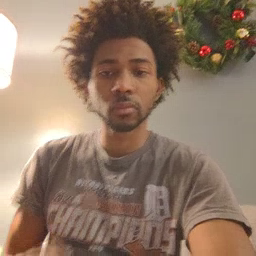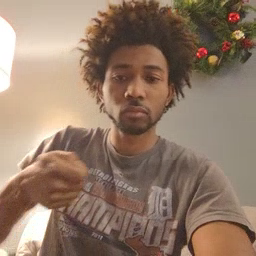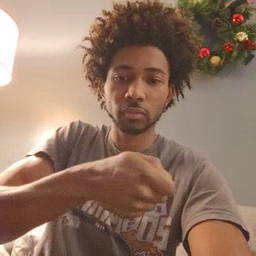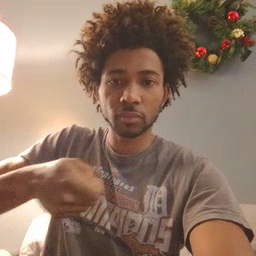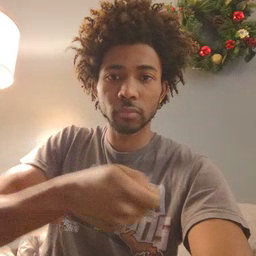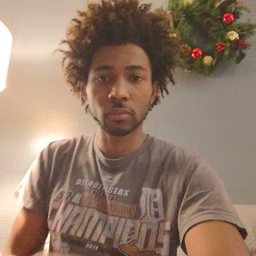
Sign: vacuum